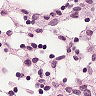
Metastatic tissue present: no